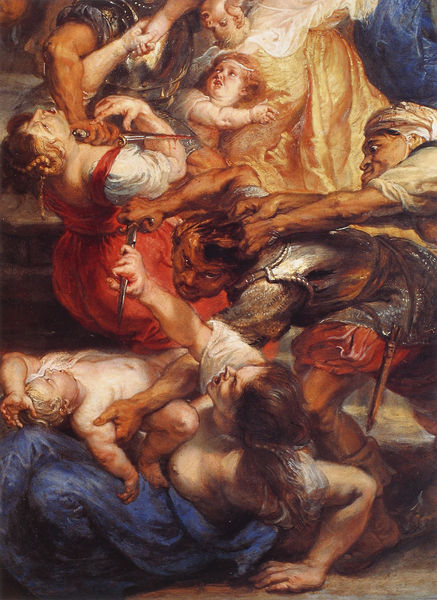
Titel: Bethlehemitischer Kindermord
Künstler: Peter Paul Rubens
Institution: München, Alte Pinakothek
Schlagwörter: blau, gemälde, hand, kampf, mann, frauen, ausschnitt, brust, busen, frau, kleid, kleider, männer, blick, rot, arme, bibel, herodes, messer, mord, haare, kind, kinder, angst, brustwarze, soldat, rüstung, dolch, turban, schrei, erstechen, ausschntt, spiegelb, an den haaren